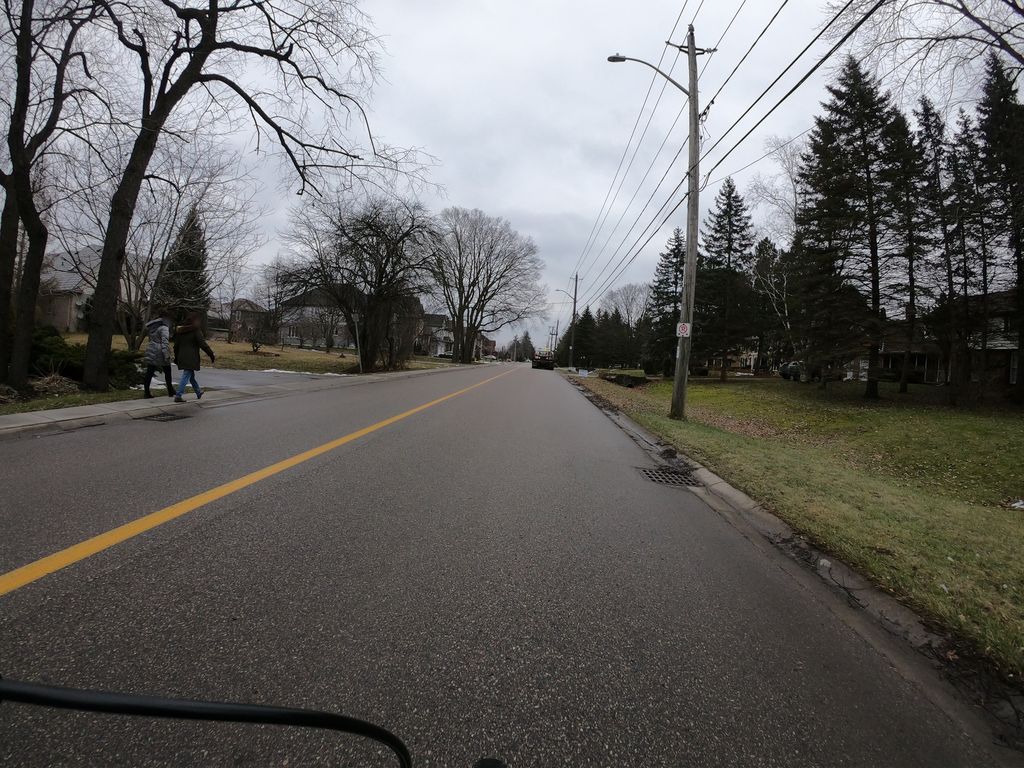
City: kitchener-waterloo